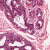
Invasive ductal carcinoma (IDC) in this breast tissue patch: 0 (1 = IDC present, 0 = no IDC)